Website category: auto
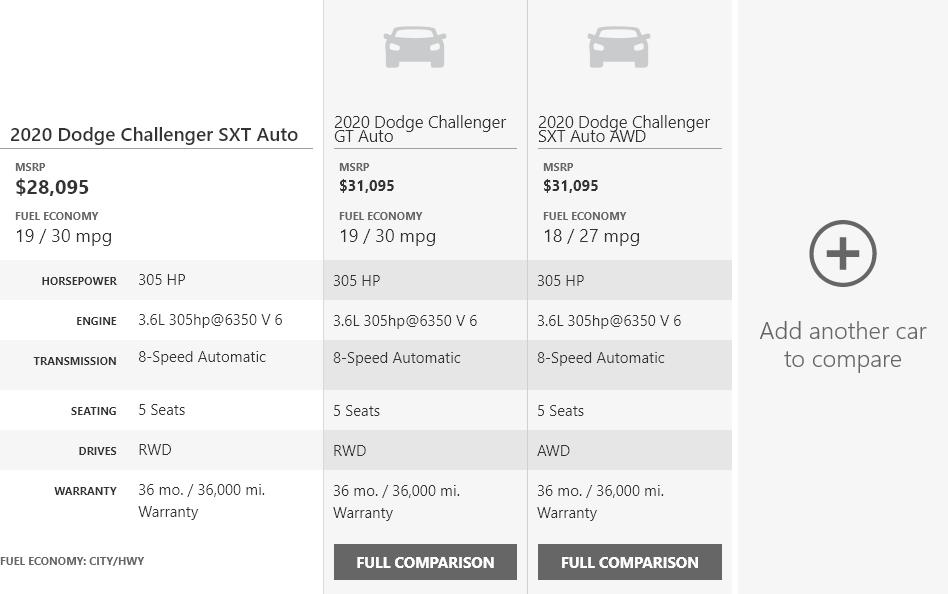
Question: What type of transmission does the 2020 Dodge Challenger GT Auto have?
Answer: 8-Speed Automatic

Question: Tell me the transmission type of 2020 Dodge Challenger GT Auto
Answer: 8-Speed Automatic

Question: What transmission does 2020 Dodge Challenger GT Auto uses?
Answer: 8-Speed Automatic

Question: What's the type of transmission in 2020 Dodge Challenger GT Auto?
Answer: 8-Speed Automatic

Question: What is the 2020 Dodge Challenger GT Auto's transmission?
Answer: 8-Speed Automatic

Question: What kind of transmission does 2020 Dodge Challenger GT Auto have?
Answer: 8-Speed Automatic

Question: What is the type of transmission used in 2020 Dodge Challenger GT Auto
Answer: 8-Speed Automatic

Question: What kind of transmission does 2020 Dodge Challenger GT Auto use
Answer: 8-Speed Automatic

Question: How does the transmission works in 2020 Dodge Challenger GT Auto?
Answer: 8-Speed Automatic

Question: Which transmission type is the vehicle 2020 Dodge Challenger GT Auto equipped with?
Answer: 8-Speed Automatic

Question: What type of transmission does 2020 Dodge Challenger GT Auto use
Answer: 8-Speed Automatic

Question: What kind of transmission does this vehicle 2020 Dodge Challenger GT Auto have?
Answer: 8-Speed Automatic

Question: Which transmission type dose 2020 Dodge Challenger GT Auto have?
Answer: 8-Speed Automatic

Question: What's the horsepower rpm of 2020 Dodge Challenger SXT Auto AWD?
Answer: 305 HP

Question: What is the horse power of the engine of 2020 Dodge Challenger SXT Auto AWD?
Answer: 305 HP

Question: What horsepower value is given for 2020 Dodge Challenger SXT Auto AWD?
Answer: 305 HP

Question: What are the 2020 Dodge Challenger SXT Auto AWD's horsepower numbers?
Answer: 305 HP

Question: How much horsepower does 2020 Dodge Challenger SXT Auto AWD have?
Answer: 305 HP

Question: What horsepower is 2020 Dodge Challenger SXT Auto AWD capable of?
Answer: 305 HP

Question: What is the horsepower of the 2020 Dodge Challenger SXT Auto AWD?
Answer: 305 HP

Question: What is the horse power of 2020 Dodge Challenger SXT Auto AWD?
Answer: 305 HP

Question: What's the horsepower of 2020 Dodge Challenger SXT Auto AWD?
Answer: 305 HP

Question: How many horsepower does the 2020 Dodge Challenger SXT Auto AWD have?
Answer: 305 HP

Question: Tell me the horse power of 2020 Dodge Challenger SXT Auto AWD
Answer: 305 HP

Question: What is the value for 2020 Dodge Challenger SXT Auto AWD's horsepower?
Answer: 305 HP

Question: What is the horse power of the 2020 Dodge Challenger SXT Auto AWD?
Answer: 305 HP

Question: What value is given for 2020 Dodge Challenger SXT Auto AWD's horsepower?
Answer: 305 HP

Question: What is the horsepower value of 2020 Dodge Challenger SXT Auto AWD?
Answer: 305 HP

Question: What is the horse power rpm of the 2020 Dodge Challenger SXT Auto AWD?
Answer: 305 HP

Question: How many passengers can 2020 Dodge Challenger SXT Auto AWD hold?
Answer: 5 Seats

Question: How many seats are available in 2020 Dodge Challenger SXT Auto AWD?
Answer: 5 Seats

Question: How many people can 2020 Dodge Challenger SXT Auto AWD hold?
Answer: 5 Seats

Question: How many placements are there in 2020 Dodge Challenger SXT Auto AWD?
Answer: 5 Seats

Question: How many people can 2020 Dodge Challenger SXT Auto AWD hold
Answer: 5 Seats

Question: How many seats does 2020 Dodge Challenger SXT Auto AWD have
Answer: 5 Seats

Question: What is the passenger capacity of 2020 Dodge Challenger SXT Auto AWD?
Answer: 5 Seats

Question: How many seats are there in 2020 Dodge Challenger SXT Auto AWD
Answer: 5 Seats

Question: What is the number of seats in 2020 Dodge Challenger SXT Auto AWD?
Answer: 5 Seats

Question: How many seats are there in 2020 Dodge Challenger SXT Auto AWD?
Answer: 5 Seats

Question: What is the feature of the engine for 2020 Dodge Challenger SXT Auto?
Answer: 3.6L 305hp@6350 V 6

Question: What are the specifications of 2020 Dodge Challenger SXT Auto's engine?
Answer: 3.6L 305hp@6350 V 6

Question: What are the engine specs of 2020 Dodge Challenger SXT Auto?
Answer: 3.6L 305hp@6350 V 6

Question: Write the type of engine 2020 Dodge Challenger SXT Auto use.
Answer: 3.6L 305hp@6350 V 6

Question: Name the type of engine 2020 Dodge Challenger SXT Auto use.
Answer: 3.6L 305hp@6350 V 6

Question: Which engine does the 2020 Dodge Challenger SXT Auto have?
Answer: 3.6L 305hp@6350 V 6

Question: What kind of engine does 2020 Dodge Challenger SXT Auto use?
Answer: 3.6L 305hp@6350 V 6

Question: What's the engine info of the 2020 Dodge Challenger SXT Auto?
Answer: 3.6L 305hp@6350 V 6

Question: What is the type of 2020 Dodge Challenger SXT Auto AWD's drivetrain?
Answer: AWD

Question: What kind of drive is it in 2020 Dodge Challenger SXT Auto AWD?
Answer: AWD

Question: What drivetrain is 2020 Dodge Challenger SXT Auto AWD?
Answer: AWD

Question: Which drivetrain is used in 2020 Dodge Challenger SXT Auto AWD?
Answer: AWD

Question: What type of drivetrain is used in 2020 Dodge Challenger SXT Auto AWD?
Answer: AWD

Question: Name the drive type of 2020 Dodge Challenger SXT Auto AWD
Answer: AWD

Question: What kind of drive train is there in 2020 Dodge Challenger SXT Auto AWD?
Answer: AWD

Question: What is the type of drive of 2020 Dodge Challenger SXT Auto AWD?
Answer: AWD

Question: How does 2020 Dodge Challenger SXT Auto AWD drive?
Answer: AWD

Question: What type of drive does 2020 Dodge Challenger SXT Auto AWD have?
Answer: AWD

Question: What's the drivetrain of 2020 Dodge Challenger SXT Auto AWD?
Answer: AWD

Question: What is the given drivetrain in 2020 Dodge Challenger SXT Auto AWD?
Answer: AWD

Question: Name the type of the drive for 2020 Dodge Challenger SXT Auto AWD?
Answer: AWD

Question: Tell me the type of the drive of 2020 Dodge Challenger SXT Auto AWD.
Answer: AWD

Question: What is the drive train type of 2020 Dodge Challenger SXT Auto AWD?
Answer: AWD

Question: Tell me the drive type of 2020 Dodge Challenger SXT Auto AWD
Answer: AWD

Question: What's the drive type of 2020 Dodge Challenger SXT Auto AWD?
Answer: AWD